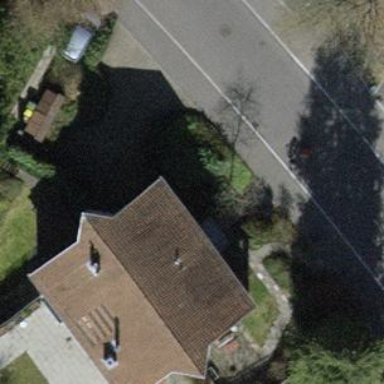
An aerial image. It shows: Building with tile roof.